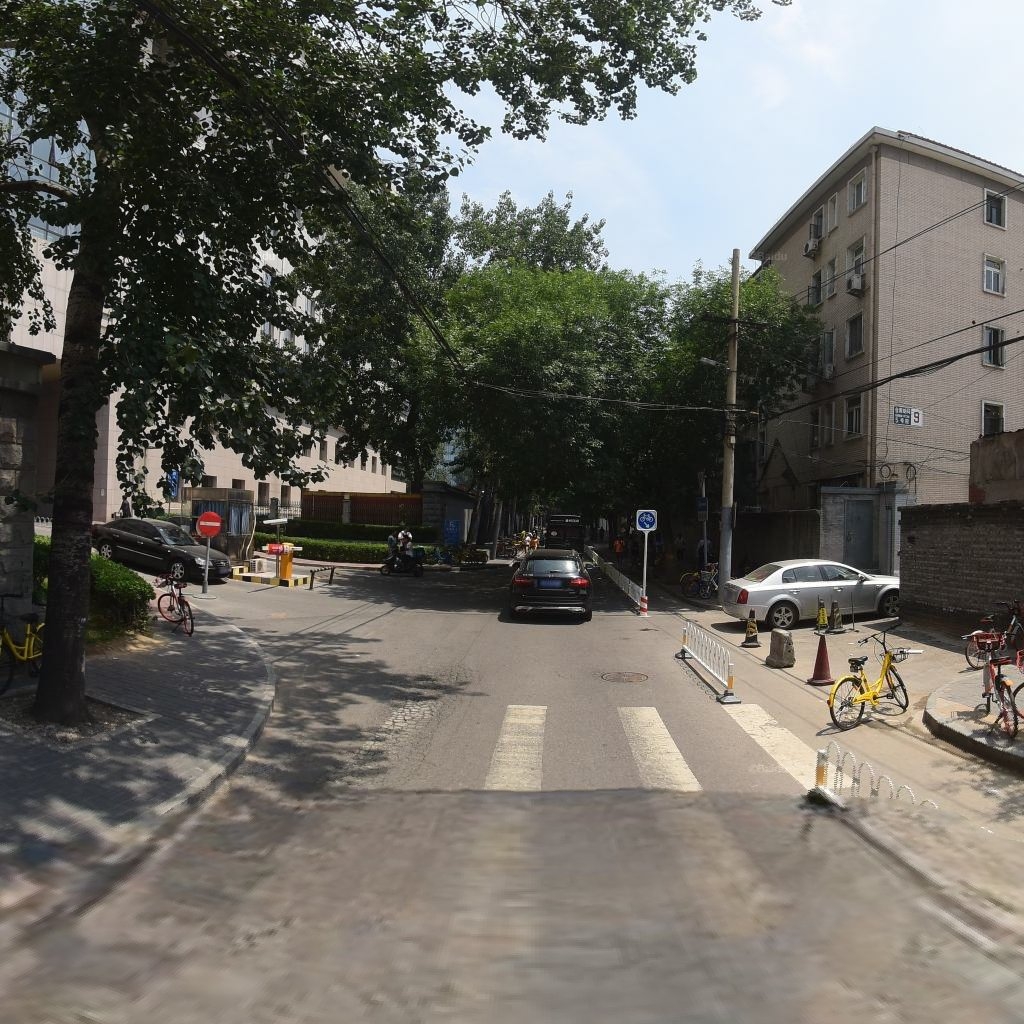
Region: Dongcheng
Road damage annotations: alligator crack, manhole cover